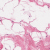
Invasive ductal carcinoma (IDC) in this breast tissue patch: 0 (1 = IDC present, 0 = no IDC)